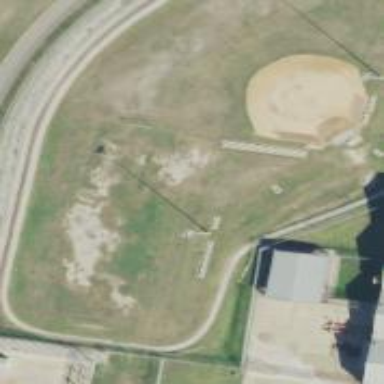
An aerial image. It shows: Baseball pitch for leisure land activities.